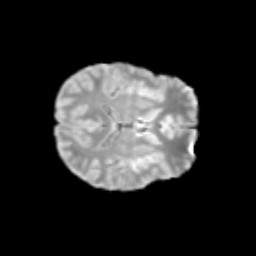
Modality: T2w
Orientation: axial
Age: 13
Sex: female
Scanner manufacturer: siemens
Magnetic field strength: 3 T
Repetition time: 3.8 s
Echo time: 0.07 s